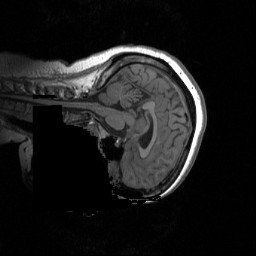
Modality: T1w
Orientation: sagittal